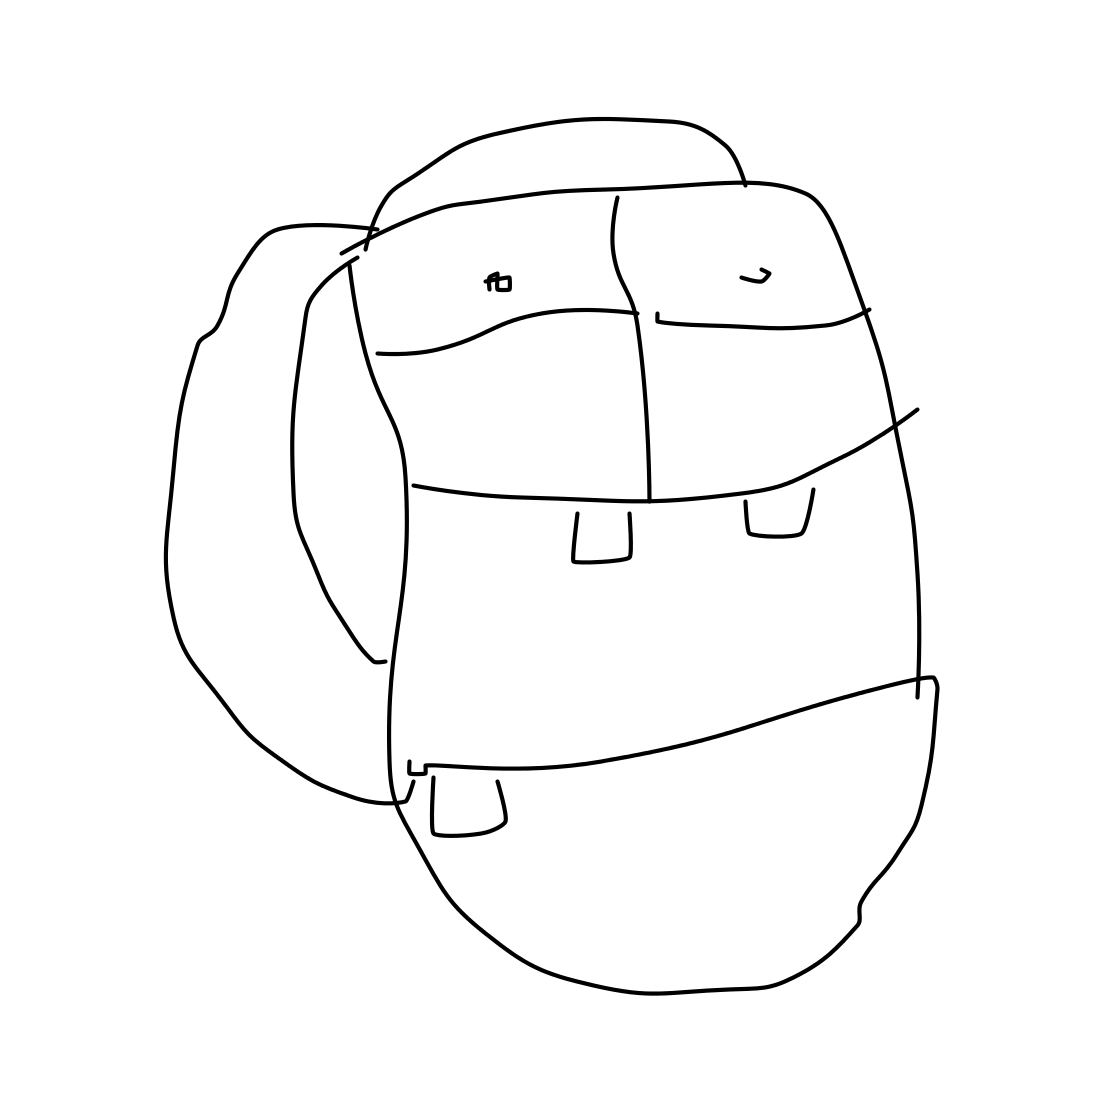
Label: backpack